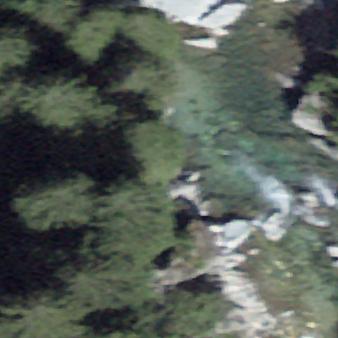
Label: bouldering_area